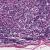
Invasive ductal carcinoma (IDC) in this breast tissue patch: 0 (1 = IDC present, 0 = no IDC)